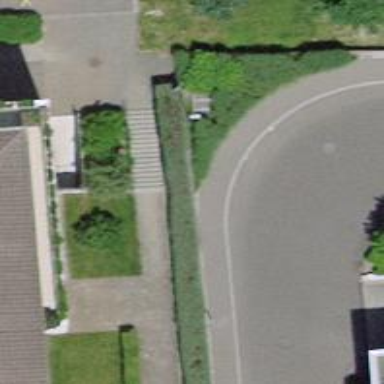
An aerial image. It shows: Set of steps on the road.